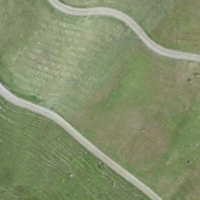
EUNIS habitat code: 26
Species observed at this site:
Plantago media